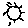
Label: sun